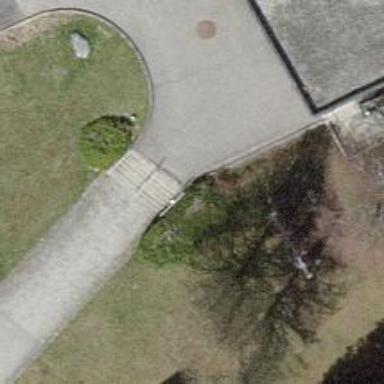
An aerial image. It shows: Set of steps on the road.